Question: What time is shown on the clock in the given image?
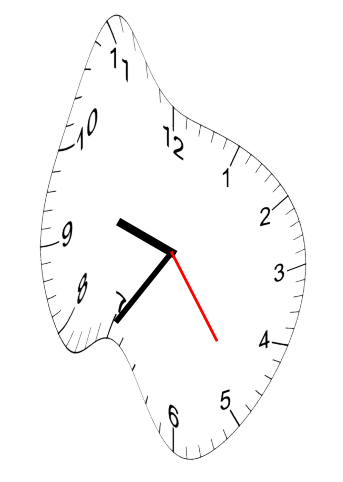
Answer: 09:35:24